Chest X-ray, AP view. Patient: 40 years old, sex M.
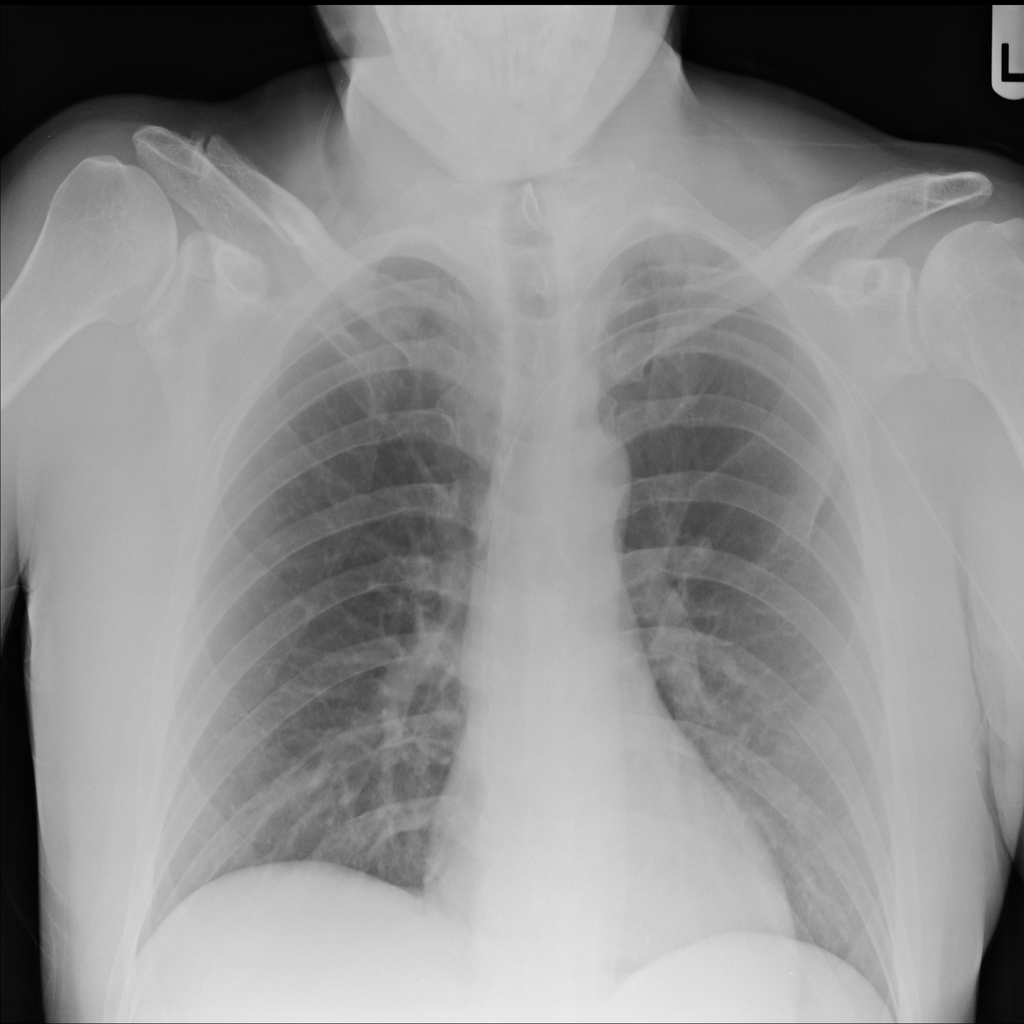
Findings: No Finding